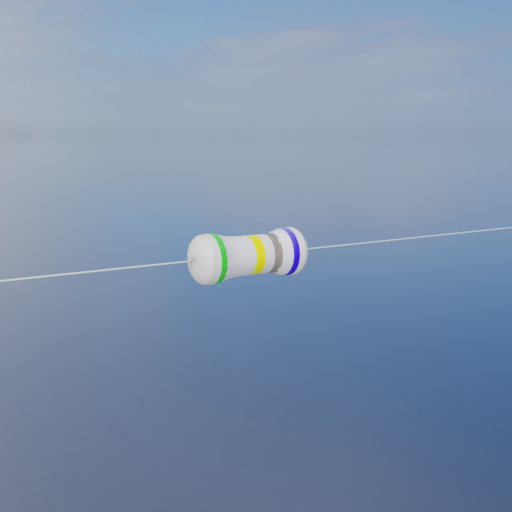
Resistor colour bands (in order): green, yellow, gray, blue